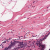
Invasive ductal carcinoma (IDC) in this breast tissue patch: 0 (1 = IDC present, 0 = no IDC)